Question: can someone tell me how to display all records generated from mysql database in two columns because the number of categories in my database are all displayed in one column and I would like to have them displayed in two columns, like this
Here is my php code;
'''
<?php
$dbh=mysql_connect("localhost","root","root") or die ('Cannot connedt to the Database' .mysql_errno());
mysql_select_db("booksdb");
?>
<!DOCTYPE html PUBLIC "-//W3C//DTD XHTML 1.0 Transitional//EN" "http://www.w3.org/TR/xhtml1/DTD/xhtml1-transitional.dtd">
<html xmlns="http://www.w3.org/1999/xhtml">
<head>
<meta http-equiv="Content-Type" content="text/html; charset=utf-8" />
<title>Select a Company</title>
</head>
<body>
<?php
$res_query = mysql_query("SELECT A.cat_id as cat_id, count(A.cat_id) as cnt, B.category as category FROM books A, bookcatname B WHERE A.cat_id=B.cat_id GROUP BY A.cat_id");
while ($category = mysql_fetch_assoc($res_query) )
{
echo '<a href="page.php?cat_id='.$category['cat_id'].'">'.$category['category'].' ('.$category['cnt'].')</a><br />';
}
?>
</body>
</html>
'''
'''
<?php
$dbh=mysql_connect("localhost","root","root") or die ('Cannot connect to the Database' .mysql_errno());
mysql_select_db("booksdb");
if ( empty($_GET['cat_id']) )
{
header('Location: index.php');
exit();
}
$getCats = mysql_query("SELECT * FROM books WHERE cat_id = '".intval($_GET['cat_id'])."'");
echo '<ul>';
while ( $book = mysql_fetch_assoc($getCats) )
{
echo '<li>'.$book['title'].'<br />'.$book['author'].'<br />'.'</li><br />';
}
echo '</ul>';
?>
'''
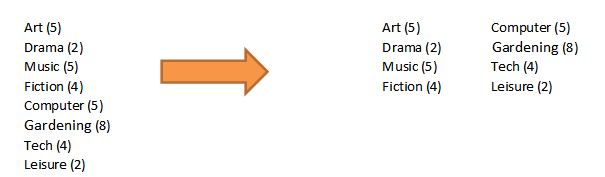
Answer: Without using any ul-li, or table, with only css, you can do something like:
'''
div
{
column-count:2;
-moz-column-count:2; /* Firefox */
-webkit-column-count:2; /* Safari and Chrome */
}
'''
And you will get something like:
'''
<div>
a b
c d
e f
</div>
'''
: It seems this css solution is not working in IE (yet).
So best cross-browser approach i know of, would be to use ul-li (setting li width to 50%)